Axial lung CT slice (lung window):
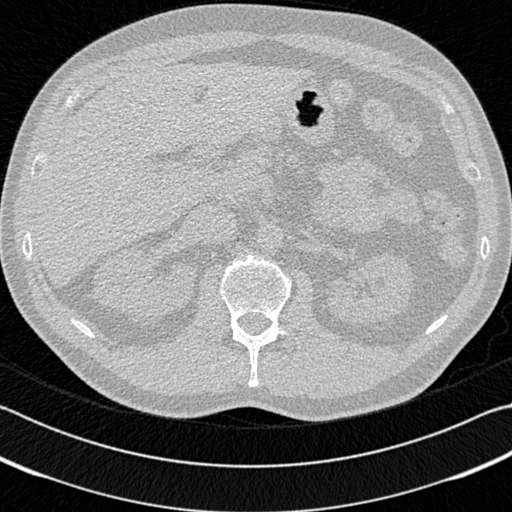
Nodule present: no